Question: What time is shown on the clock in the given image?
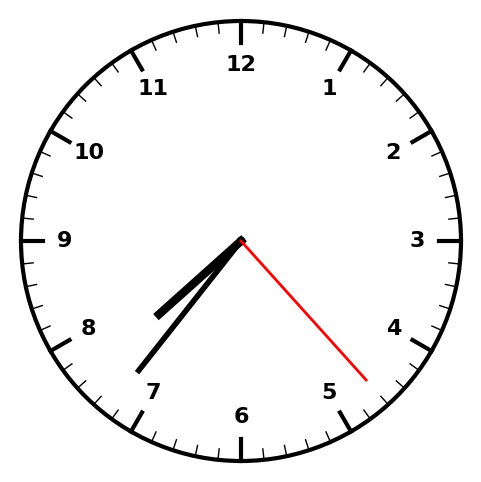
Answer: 07:36:23